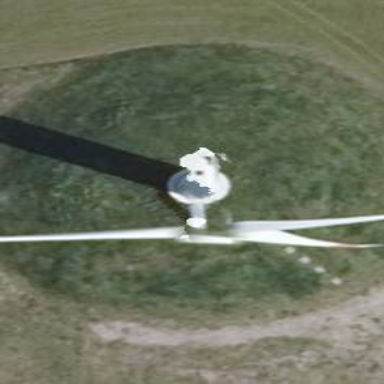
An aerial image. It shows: Wind generator powered by Vestas horizontal axis wind turbine.